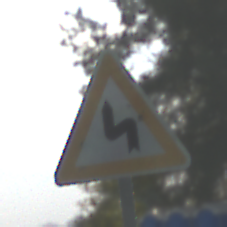
Verkehrszeichen: DoppelkurveZunaechstLinks
Umgebung: Outdoor, Suburban
Tageszeit: MorningAfternoon
Wetter: PartlyCloudy
Licht: Natural
Jahreszeit: NotSpecified
Kontrast: HighContrast